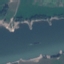
Label: River